Field crop: maize
Growth stage: 2
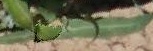
Species: maize